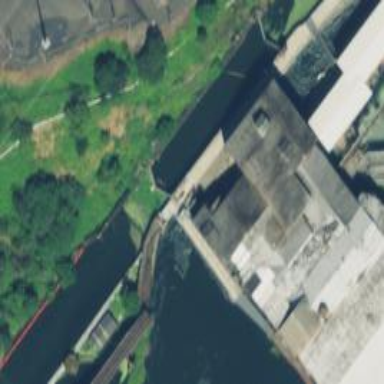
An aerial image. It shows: Lock gate on waterway.